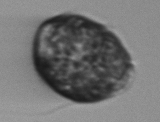
Label: Margalefidinium